Question: I am developing an application in which I am using scrollView in an activity. The scrollview is scrolling but not displaying complete . Please give me solution for this.
'''
<RelativeLayout xmlns:android="http://schemas.android.com/apk/res/android"
xmlns:tools="http://schemas.android.com/tools"
android:layout_width="match_parent"
android:layout_height="match_parent"
android:paddingBottom="@dimen/activity_vertical_margin"
android:paddingLeft="@dimen/activity_horizontal_margin"
android:paddingRight="@dimen/activity_horizontal_margin"
android:paddingTop="@dimen/activity_vertical_margin"
tools:context=".Sacraments" >
<TextView
android:id="@+id/textView1"
android:layout_width="wrap_content"
android:layout_height="wrap_content"
android:layout_alignParentTop="true"
android:layout_centerHorizontal="true"
android:layout_marginTop="14dp"
android:gravity="center"
android:text="@string/com"
android:textAppearance="?android:attr/textAppearanceMedium"
android:textSize="22sp"
android:textStyle="bold" />
<ScrollView
android:id="@+id/ScrollView01"
android:layout_width="match_parent"
android:layout_height="wrap_content"
android:fillViewport="true"
android:scrollbars="none"
android:layout_below="@+id/textView1">
<LinearLayout
android:layout_width="wrap_content"
android:layout_height="wrap_content"
android:layout_marginTop="10dp">
<RelativeLayout
android:layout_width="match_parent"
android:layout_height="match_parent">
<TextView
android:id="@+id/textView2"
android:layout_width="wrap_content"
android:layout_height="wrap_content"
android:layout_marginTop="12dp"
android:text="@string/c"
android:textSize="18sp"
android:textAppearance="?android:attr/textAppearanceMedium" />
<TextView
android:id="@+id/textView3"
android:layout_width="wrap_content"
android:layout_height="wrap_content"
android:layout_alignLeft="@+id/textView2"
android:layout_below="@+id/textView2"
android:text="@string/c1"
android:textAppearance="?android:attr/textAppearanceSmall" />
<TextView
android:id="@+id/textView4"
android:layout_width="wrap_content"
android:layout_height="wrap_content"
android:layout_alignBaseline="@+id/textView3"
android:layout_alignBottom="@+id/textView3"
android:layout_marginLeft="28dp"
android:layout_toRightOf="@+id/textView2"
android:text="@string/c2"
android:textAppearance="?android:attr/textAppearanceSmall" />
<TextView
android:id="@+id/textView5"
android:layout_width="wrap_content"
android:layout_height="wrap_content"
android:layout_alignLeft="@+id/textView3"
android:layout_below="@+id/textView3"
android:layout_marginTop="21dp"
android:text="@string/d"
android:textAppearance="?android:attr/textAppearanceMedium" />
<TextView
android:id="@+id/textView6"
android:layout_width="wrap_content"
android:layout_height="wrap_content"
android:layout_alignLeft="@+id/textView5"
android:layout_below="@+id/textView5"
android:text="@string/d1"
android:textAppearance="?android:attr/textAppearanceSmall" />
<TextView
android:id="@+id/textView7"
android:layout_width="wrap_content"
android:layout_height="wrap_content"
android:layout_alignBaseline="@+id/textView6"
android:layout_alignBottom="@+id/textView6"
android:layout_marginLeft="28dp"
android:layout_toRightOf="@+id/textView2"
android:text="@string/d2"
android:textAppearance="?android:attr/textAppearanceSmall" />
<TextView
android:id="@+id/textView8"
android:layout_width="wrap_content"
android:layout_height="wrap_content"
android:layout_alignLeft="@+id/textView6"
android:layout_below="@+id/textView6"
android:layout_marginTop="18dp"
android:text="@string/e"
android:textAppearance="?android:attr/textAppearanceMedium" />
<TextView
android:id="@+id/textView9"
android:layout_width="wrap_content"
android:layout_height="wrap_content"
android:layout_alignLeft="@+id/textView8"
android:layout_below="@+id/textView8"
android:text="@string/e1"
android:textAppearance="?android:attr/textAppearanceSmall" />
<TextView
android:id="@+id/textView10"
android:layout_width="wrap_content"
android:layout_height="wrap_content"
android:layout_alignBaseline="@+id/textView9"
android:layout_alignBottom="@+id/textView9"
android:layout_alignLeft="@+id/textView7"
android:text="@string/e2"
android:textAppearance="?android:attr/textAppearanceSmall" />
<TextView
android:id="@+id/textView11"
android:layout_width="wrap_content"
android:layout_height="wrap_content"
android:layout_alignLeft="@+id/textView9"
android:layout_below="@+id/textView9"
android:layout_marginTop="18dp"
android:text="@string/g"
android:textAppearance="?android:attr/textAppearanceMedium" />
<TextView
android:id="@+id/textView12"
android:layout_width="wrap_content"
android:layout_height="wrap_content"
android:layout_alignLeft="@+id/textView11"
android:layout_below="@+id/textView11"
android:text="@string/g1"
android:textAppearance="?android:attr/textAppearanceSmall" />
<TextView
android:id="@+id/textView13"
android:layout_width="wrap_content"
android:layout_height="wrap_content"
android:layout_alignBaseline="@+id/textView12"
android:layout_alignBottom="@+id/textView12"
android:layout_alignLeft="@+id/textView10"
android:text="@string/g2"
android:textAppearance="?android:attr/textAppearanceSmall" />
<TextView
android:id="@+id/textView14"
android:layout_width="wrap_content"
android:layout_height="wrap_content"
android:layout_alignLeft="@+id/textView12"
android:layout_below="@+id/textView12"
android:layout_marginTop="16dp"
android:text="@string/i"
android:textAppearance="?android:attr/textAppearanceMedium" />
<TextView
android:id="@+id/textView15"
android:layout_width="wrap_content"
android:layout_height="wrap_content"
android:layout_alignLeft="@+id/textView14"
android:layout_below="@+id/textView14"
android:text="@string/i1"
android:textAppearance="?android:attr/textAppearanceSmall" />
<TextView
android:id="@+id/textView16"
android:layout_width="wrap_content"
android:layout_height="wrap_content"
android:layout_alignLeft="@+id/textView13"
android:layout_below="@+id/textView14"
android:text="@string/i2"
android:textAppearance="?android:attr/textAppearanceSmall" />
<TextView
android:id="@+id/textView17"
android:layout_width="wrap_content"
android:layout_height="wrap_content"
android:layout_alignLeft="@+id/textView15"
android:layout_below="@+id/textView15"
android:layout_marginTop="19dp"
android:text="@string/sa"
android:textAppearance="?android:attr/textAppearanceMedium" />
<TextView
android:id="@+id/textView18"
android:layout_width="wrap_content"
android:layout_height="wrap_content"
android:layout_alignLeft="@+id/textView17"
android:layout_below="@+id/textView17"
android:text="@string/sa1"
android:textAppearance="?android:attr/textAppearanceSmall" />
<TextView
android:id="@+id/textView19"
android:layout_width="wrap_content"
android:layout_height="wrap_content"
android:layout_alignBaseline="@+id/textView18"
android:layout_alignBottom="@+id/textView18"
android:layout_alignLeft="@+id/textView16"
android:text="@string/sa2"
android:textAppearance="?android:attr/textAppearanceSmall" />
<TextView
android:id="@+id/textView20"
android:layout_width="wrap_content"
android:layout_height="wrap_content"
android:layout_alignLeft="@+id/textView18"
android:layout_below="@+id/textView18"
android:layout_marginTop="19dp"
android:text="@string/sv"
android:textAppearance="?android:attr/textAppearanceMedium" />
<TextView
android:id="@+id/textView21"
android:layout_width="wrap_content"
android:layout_height="wrap_content"
android:layout_alignLeft="@+id/textView20"
android:layout_below="@+id/textView20"
android:text="@string/sv1"
android:textAppearance="?android:attr/textAppearanceSmall" />
<TextView
android:id="@+id/textView22"
android:layout_width="wrap_content"
android:layout_height="wrap_content"
android:layout_alignBaseline="@+id/textView21"
android:layout_alignBottom="@+id/textView21"
android:layout_alignLeft="@+id/textView19"
android:text="@string/sv2"
android:textAppearance="?android:attr/textAppearanceSmall" />
<TextView
android:id="@+id/textView23"
android:layout_width="wrap_content"
android:layout_height="wrap_content"
android:layout_alignLeft="@+id/textView21"
android:layout_below="@+id/textView21"
android:layout_marginTop="19dp"
android:text="@string/t"
android:textAppearance="?android:attr/textAppearanceMedium" />
<TextView
android:id="@+id/textView24"
android:layout_width="wrap_content"
android:layout_height="wrap_content"
android:layout_alignLeft="@+id/textView23"
android:layout_below="@+id/textView23"
android:text="@string/t1"
android:textAppearance="?android:attr/textAppearanceSmall" />
<TextView
android:id="@+id/textView25"
android:layout_width="wrap_content"
android:layout_height="wrap_content"
android:layout_alignBaseline="@+id/textView24"
android:layout_alignBottom="@+id/textView24"
android:layout_alignLeft="@+id/textView22"
android:text="@string/t2"
android:textAppearance="?android:attr/textAppearanceSmall" />
<TextView
android:id="@+id/textView26"
android:layout_width="wrap_content"
android:layout_height="wrap_content"
android:layout_alignLeft="@+id/textView24"
android:layout_below="@+id/textView24"
android:layout_marginTop="19dp"
android:text="@string/tt"
android:textAppearance="?android:attr/textAppearanceMedium" />
<TextView
android:id="@+id/textView27"
android:layout_width="wrap_content"
android:layout_height="wrap_content"
android:layout_alignLeft="@+id/textView26"
android:layout_below="@+id/textView26"
android:text="@string/tt1"
android:textAppearance="?android:attr/textAppearanceSmall" />
<TextView
android:id="@+id/textView28"
android:layout_width="wrap_content"
android:layout_height="wrap_content"
android:layout_alignBaseline="@+id/textView27"
android:layout_alignBottom="@+id/textView27"
android:layout_alignLeft="@+id/textView25"
android:text="@string/tt2"
android:textAppearance="?android:attr/textAppearanceSmall" />
<TextView
android:id="@+id/textView29"
android:layout_width="wrap_content"
android:layout_height="wrap_content"
android:layout_alignLeft="@+id/textView27"
android:layout_below="@+id/textView27"
android:layout_marginTop="19dp"
android:text="@string/ttt"
android:textAppearance="?android:attr/textAppearanceMedium" />
<TextView
android:id="@+id/textView30"
android:layout_width="wrap_content"
android:layout_height="wrap_content"
android:layout_alignLeft="@+id/textView29"
android:layout_below="@+id/textView29"
android:text="@string/ttt1"
android:textAppearance="?android:attr/textAppearanceSmall" />
<TextView
android:id="@+id/textView31"
android:layout_width="wrap_content"
android:layout_height="wrap_content"
android:layout_alignBaseline="@+id/textView30"
android:layout_alignBottom="@+id/textView30"
android:layout_alignLeft="@+id/textView28"
android:text="@string/ttt2"
android:textAppearance="?android:attr/textAppearanceSmall" />
<TextView
android:id="@+id/textView32"
android:layout_width="wrap_content"
android:layout_height="wrap_content"
android:layout_alignLeft="@+id/textView30"
android:layout_below="@+id/textView30"
android:layout_marginTop="19dp"
android:text="@string/x"
android:textAppearance="?android:attr/textAppearanceMedium" />
<TextView
android:id="@+id/textView33"
android:layout_width="wrap_content"
android:layout_height="wrap_content"
android:layout_alignLeft="@+id/textView32"
android:layout_below="@+id/textView32"
android:text="@string/x1"
android:textAppearance="?android:attr/textAppearanceSmall" />
<TextView
android:id="@+id/textView34"
android:layout_width="wrap_content"
android:layout_height="wrap_content"
android:layout_alignBaseline="@+id/textView33"
android:layout_alignBottom="@+id/textView33"
android:layout_alignLeft="@+id/textView31"
android:text="@string/x2"
android:textAppearance="?android:attr/textAppearanceSmall" />
</RelativeLayout>
</LinearLayout>
</ScrollView>
</RelativeLayout>
'''

Not scrolling after XAVERITIES
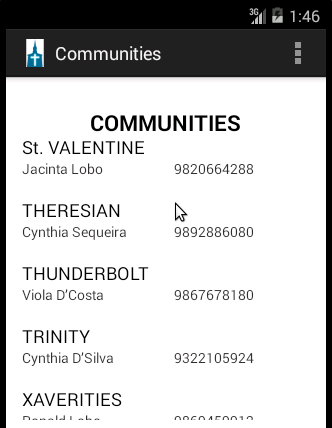
Answer: replace your xml code with this....
'''
<RelativeLayout xmlns:android="http://schemas.android.com/apk/res/android"
xmlns:tools="http://schemas.android.com/tools"
android:layout_width="match_parent"
android:layout_height="match_parent"
android:paddingBottom="@dimen/activity_vertical_margin"
android:paddingLeft="@dimen/activity_horizontal_margin"
android:paddingRight="@dimen/activity_horizontal_margin"
android:paddingTop="@dimen/activity_vertical_margin"
tools:context=".Sacraments" >
<TextView
android:id="@+id/textView1"
android:layout_width="wrap_content"
android:layout_height="wrap_content"
android:layout_alignParentTop="true"
android:layout_centerHorizontal="true"
android:layout_marginTop="14dp"
android:gravity="center"
android:text="@string/com"
android:textAppearance="?android:attr/textAppearanceMedium"
android:textSize="22sp"
android:textStyle="bold" />
<ScrollView
android:id="@+id/ScrollView01"
android:layout_width="match_parent"
android:layout_height="wrap_content"
android:fillViewport="true"
android:scrollbars="none"
android:layout_below="@+id/textView1">
<RelativeLayout
android:layout_width="match_parent"
android:layout_height="match_parent">
<TextView
android:id="@+id/textView2"
android:layout_width="wrap_content"
android:layout_height="wrap_content"
android:layout_marginTop="12dp"
android:text="@string/c"
android:textSize="18sp"
android:textAppearance="?android:attr/textAppearanceMedium" />
<TextView
android:id="@+id/textView3"
android:layout_width="wrap_content"
android:layout_height="wrap_content"
android:layout_alignLeft="@+id/textView2"
android:layout_below="@+id/textView2"
android:text="@string/c1"
android:textAppearance="?android:attr/textAppearanceSmall" />
<TextView
android:id="@+id/textView4"
android:layout_width="wrap_content"
android:layout_height="wrap_content"
android:layout_alignBaseline="@+id/textView3"
android:layout_alignBottom="@+id/textView3"
android:layout_marginLeft="28dp"
android:layout_toRightOf="@+id/textView2"
android:text="@string/c2"
android:textAppearance="?android:attr/textAppearanceSmall" />
<TextView
android:id="@+id/textView5"
android:layout_width="wrap_content"
android:layout_height="wrap_content"
android:layout_alignLeft="@+id/textView3"
android:layout_below="@+id/textView3"
android:layout_marginTop="21dp"
android:text="@string/d"
android:textAppearance="?android:attr/textAppearanceMedium" />
<TextView
android:id="@+id/textView6"
android:layout_width="wrap_content"
android:layout_height="wrap_content"
android:layout_alignLeft="@+id/textView5"
android:layout_below="@+id/textView5"
android:text="@string/d1"
android:textAppearance="?android:attr/textAppearanceSmall" />
<TextView
android:id="@+id/textView7"
android:layout_width="wrap_content"
android:layout_height="wrap_content"
android:layout_alignBaseline="@+id/textView6"
android:layout_alignBottom="@+id/textView6"
android:layout_marginLeft="28dp"
android:layout_toRightOf="@+id/textView2"
android:text="@string/d2"
android:textAppearance="?android:attr/textAppearanceSmall" />
<TextView
android:id="@+id/textView8"
android:layout_width="wrap_content"
android:layout_height="wrap_content"
android:layout_alignLeft="@+id/textView6"
android:layout_below="@+id/textView6"
android:layout_marginTop="18dp"
android:text="@string/e"
android:textAppearance="?android:attr/textAppearanceMedium" />
<TextView
android:id="@+id/textView9"
android:layout_width="wrap_content"
android:layout_height="wrap_content"
android:layout_alignLeft="@+id/textView8"
android:layout_below="@+id/textView8"
android:text="@string/e1"
android:textAppearance="?android:attr/textAppearanceSmall" />
<TextView
android:id="@+id/textView10"
android:layout_width="wrap_content"
android:layout_height="wrap_content"
android:layout_alignBaseline="@+id/textView9"
android:layout_alignBottom="@+id/textView9"
android:layout_alignLeft="@+id/textView7"
android:text="@string/e2"
android:textAppearance="?android:attr/textAppearanceSmall" />
<TextView
android:id="@+id/textView11"
android:layout_width="wrap_content"
android:layout_height="wrap_content"
android:layout_alignLeft="@+id/textView9"
android:layout_below="@+id/textView9"
android:layout_marginTop="18dp"
android:text="@string/g"
android:textAppearance="?android:attr/textAppearanceMedium" />
<TextView
android:id="@+id/textView12"
android:layout_width="wrap_content"
android:layout_height="wrap_content"
android:layout_alignLeft="@+id/textView11"
android:layout_below="@+id/textView11"
android:text="@string/g1"
android:textAppearance="?android:attr/textAppearanceSmall" />
<TextView
android:id="@+id/textView13"
android:layout_width="wrap_content"
android:layout_height="wrap_content"
android:layout_alignBaseline="@+id/textView12"
android:layout_alignBottom="@+id/textView12"
android:layout_alignLeft="@+id/textView10"
android:text="@string/g2"
android:textAppearance="?android:attr/textAppearanceSmall" />
<TextView
android:id="@+id/textView14"
android:layout_width="wrap_content"
android:layout_height="wrap_content"
android:layout_alignLeft="@+id/textView12"
android:layout_below="@+id/textView12"
android:layout_marginTop="16dp"
android:text="@string/i"
android:textAppearance="?android:attr/textAppearanceMedium" />
<TextView
android:id="@+id/textView15"
android:layout_width="wrap_content"
android:layout_height="wrap_content"
android:layout_alignLeft="@+id/textView14"
android:layout_below="@+id/textView14"
android:text="@string/i1"
android:textAppearance="?android:attr/textAppearanceSmall" />
<TextView
android:id="@+id/textView16"
android:layout_width="wrap_content"
android:layout_height="wrap_content"
android:layout_alignLeft="@+id/textView13"
android:layout_below="@+id/textView14"
android:text="@string/i2"
android:textAppearance="?android:attr/textAppearanceSmall" />
<TextView
android:id="@+id/textView17"
android:layout_width="wrap_content"
android:layout_height="wrap_content"
android:layout_alignLeft="@+id/textView15"
android:layout_below="@+id/textView15"
android:layout_marginTop="19dp"
android:text="@string/sa"
android:textAppearance="?android:attr/textAppearanceMedium" />
<TextView
android:id="@+id/textView18"
android:layout_width="wrap_content"
android:layout_height="wrap_content"
android:layout_alignLeft="@+id/textView17"
android:layout_below="@+id/textView17"
android:text="@string/sa1"
android:textAppearance="?android:attr/textAppearanceSmall" />
<TextView
android:id="@+id/textView19"
android:layout_width="wrap_content"
android:layout_height="wrap_content"
android:layout_alignBaseline="@+id/textView18"
android:layout_alignBottom="@+id/textView18"
android:layout_alignLeft="@+id/textView16"
android:text="@string/sa2"
android:textAppearance="?android:attr/textAppearanceSmall" />
<TextView
android:id="@+id/textView20"
android:layout_width="wrap_content"
android:layout_height="wrap_content"
android:layout_alignLeft="@+id/textView18"
android:layout_below="@+id/textView18"
android:layout_marginTop="19dp"
android:text="@string/sv"
android:textAppearance="?android:attr/textAppearanceMedium" />
<TextView
android:id="@+id/textView21"
android:layout_width="wrap_content"
android:layout_height="wrap_content"
android:layout_alignLeft="@+id/textView20"
android:layout_below="@+id/textView20"
android:text="@string/sv1"
android:textAppearance="?android:attr/textAppearanceSmall" />
<TextView
android:id="@+id/textView22"
android:layout_width="wrap_content"
android:layout_height="wrap_content"
android:layout_alignBaseline="@+id/textView21"
android:layout_alignBottom="@+id/textView21"
android:layout_alignLeft="@+id/textView19"
android:text="@string/sv2"
android:textAppearance="?android:attr/textAppearanceSmall" />
<TextView
android:id="@+id/textView23"
android:layout_width="wrap_content"
android:layout_height="wrap_content"
android:layout_alignLeft="@+id/textView21"
android:layout_below="@+id/textView21"
android:layout_marginTop="19dp"
android:text="@string/t"
android:textAppearance="?android:attr/textAppearanceMedium" />
<TextView
android:id="@+id/textView24"
android:layout_width="wrap_content"
android:layout_height="wrap_content"
android:layout_alignLeft="@+id/textView23"
android:layout_below="@+id/textView23"
android:text="@string/t1"
android:textAppearance="?android:attr/textAppearanceSmall" />
<TextView
android:id="@+id/textView25"
android:layout_width="wrap_content"
android:layout_height="wrap_content"
android:layout_alignBaseline="@+id/textView24"
android:layout_alignBottom="@+id/textView24"
android:layout_alignLeft="@+id/textView22"
android:text="@string/t2"
android:textAppearance="?android:attr/textAppearanceSmall" />
<TextView
android:id="@+id/textView26"
android:layout_width="wrap_content"
android:layout_height="wrap_content"
android:layout_alignLeft="@+id/textView24"
android:layout_below="@+id/textView24"
android:layout_marginTop="19dp"
android:text="@string/tt"
android:textAppearance="?android:attr/textAppearanceMedium" />
<TextView
android:id="@+id/textView27"
android:layout_width="wrap_content"
android:layout_height="wrap_content"
android:layout_alignLeft="@+id/textView26"
android:layout_below="@+id/textView26"
android:text="@string/tt1"
android:textAppearance="?android:attr/textAppearanceSmall" />
<TextView
android:id="@+id/textView28"
android:layout_width="wrap_content"
android:layout_height="wrap_content"
android:layout_alignBaseline="@+id/textView27"
android:layout_alignBottom="@+id/textView27"
android:layout_alignLeft="@+id/textView25"
android:text="@string/tt2"
android:textAppearance="?android:attr/textAppearanceSmall" />
<TextView
android:id="@+id/textView29"
android:layout_width="wrap_content"
android:layout_height="wrap_content"
android:layout_alignLeft="@+id/textView27"
android:layout_below="@+id/textView27"
android:layout_marginTop="19dp"
android:text="@string/ttt"
android:textAppearance="?android:attr/textAppearanceMedium" />
<TextView
android:id="@+id/textView30"
android:layout_width="wrap_content"
android:layout_height="wrap_content"
android:layout_alignLeft="@+id/textView29"
android:layout_below="@+id/textView29"
android:text="@string/ttt1"
android:textAppearance="?android:attr/textAppearanceSmall" />
<TextView
android:id="@+id/textView31"
android:layout_width="wrap_content"
android:layout_height="wrap_content"
android:layout_alignBaseline="@+id/textView30"
android:layout_alignBottom="@+id/textView30"
android:layout_alignLeft="@+id/textView28"
android:text="@string/ttt2"
android:textAppearance="?android:attr/textAppearanceSmall" />
<TextView
android:id="@+id/textView32"
android:layout_width="wrap_content"
android:layout_height="wrap_content"
android:layout_alignLeft="@+id/textView30"
android:layout_below="@+id/textView30"
android:layout_marginTop="19dp"
android:text="@string/x"
android:textAppearance="?android:attr/textAppearanceMedium" />
<TextView
android:id="@+id/textView33"
android:layout_width="wrap_content"
android:layout_height="wrap_content"
android:layout_alignLeft="@+id/textView32"
android:layout_below="@+id/textView32"
android:text="@string/x1"
android:textAppearance="?android:attr/textAppearanceSmall" />
<TextView
android:id="@+id/textView34"
android:layout_width="wrap_content"
android:layout_height="wrap_content"
android:layout_alignBaseline="@+id/textView33"
android:layout_alignBottom="@+id/textView33"
android:layout_alignLeft="@+id/textView31"
android:text="@string/x2"
android:textAppearance="?android:attr/textAppearanceSmall" />
</RelativeLayout>
</ScrollView>
</RelativeLayout>
'''